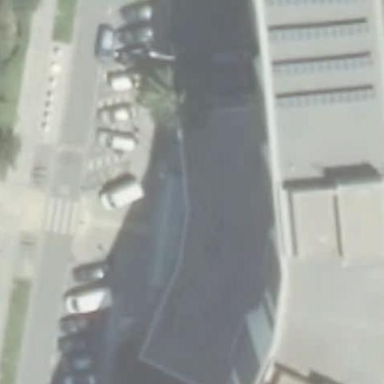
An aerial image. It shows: Part of building.